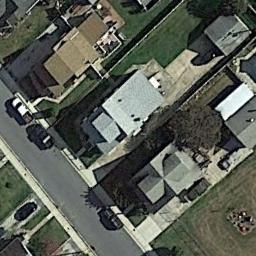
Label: medium_residential